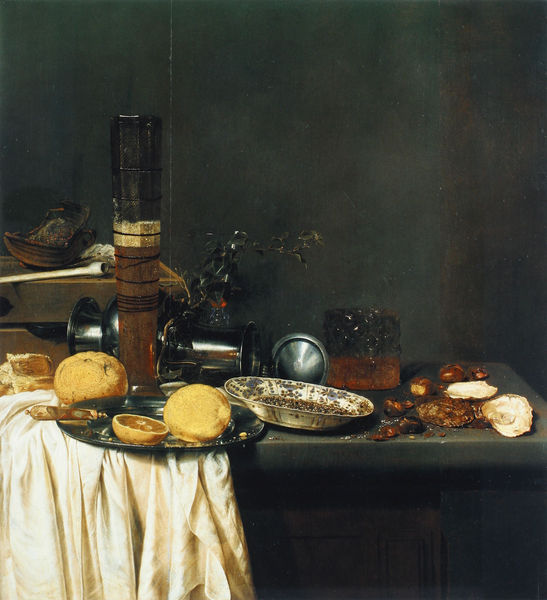
Titel: Stilleben mit Bierglas
Künstler: Jan Jansz. van de Velde
Institution: Amsterdam, Rijksmuseum
Schlagwörter: gemälde, weiß, gelb, glas, orange, schwarz, tisch, tuch, messer, schale, silber, teller, horn, niederlande, kelch, decke, früchte, stilleben, stillleben, vase, apfel, orangen, essen, quitte, reste, vergänglichkeit, zinn, bier, zitrone, koffer, saft